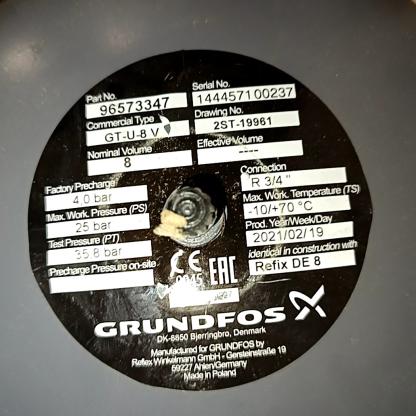
Klasa: tabliczka-znamionowa